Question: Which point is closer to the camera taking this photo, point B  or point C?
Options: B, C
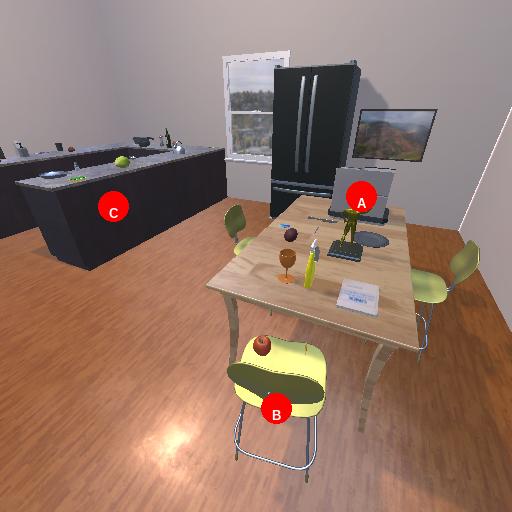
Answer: B